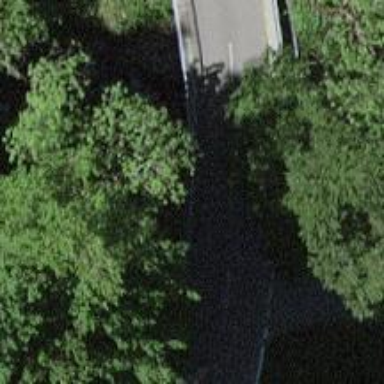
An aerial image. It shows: Tertiary road with bridge.